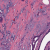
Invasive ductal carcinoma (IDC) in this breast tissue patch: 0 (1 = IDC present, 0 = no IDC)